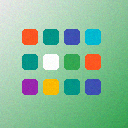
Screen state: on